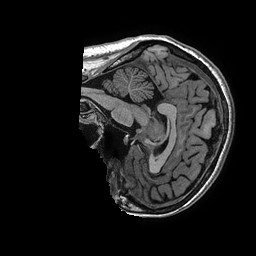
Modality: T1w
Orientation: sagittal
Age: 46
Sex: female
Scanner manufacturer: ge
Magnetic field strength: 3 T
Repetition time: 0.006952 s
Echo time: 0.00292 s